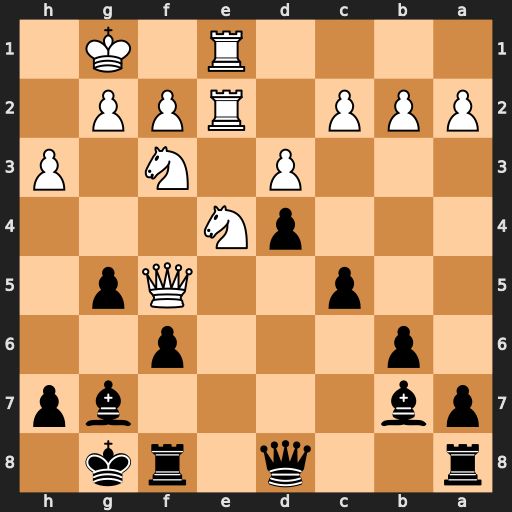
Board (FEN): r2q1rk1/pb4bp/1p3p2/2p2Qp1/3pN3/3P1N1P/PPP1RPP1/4R1K1
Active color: b
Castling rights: -
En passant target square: -
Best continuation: Bc8 Nxf6+ Bxf6